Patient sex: M
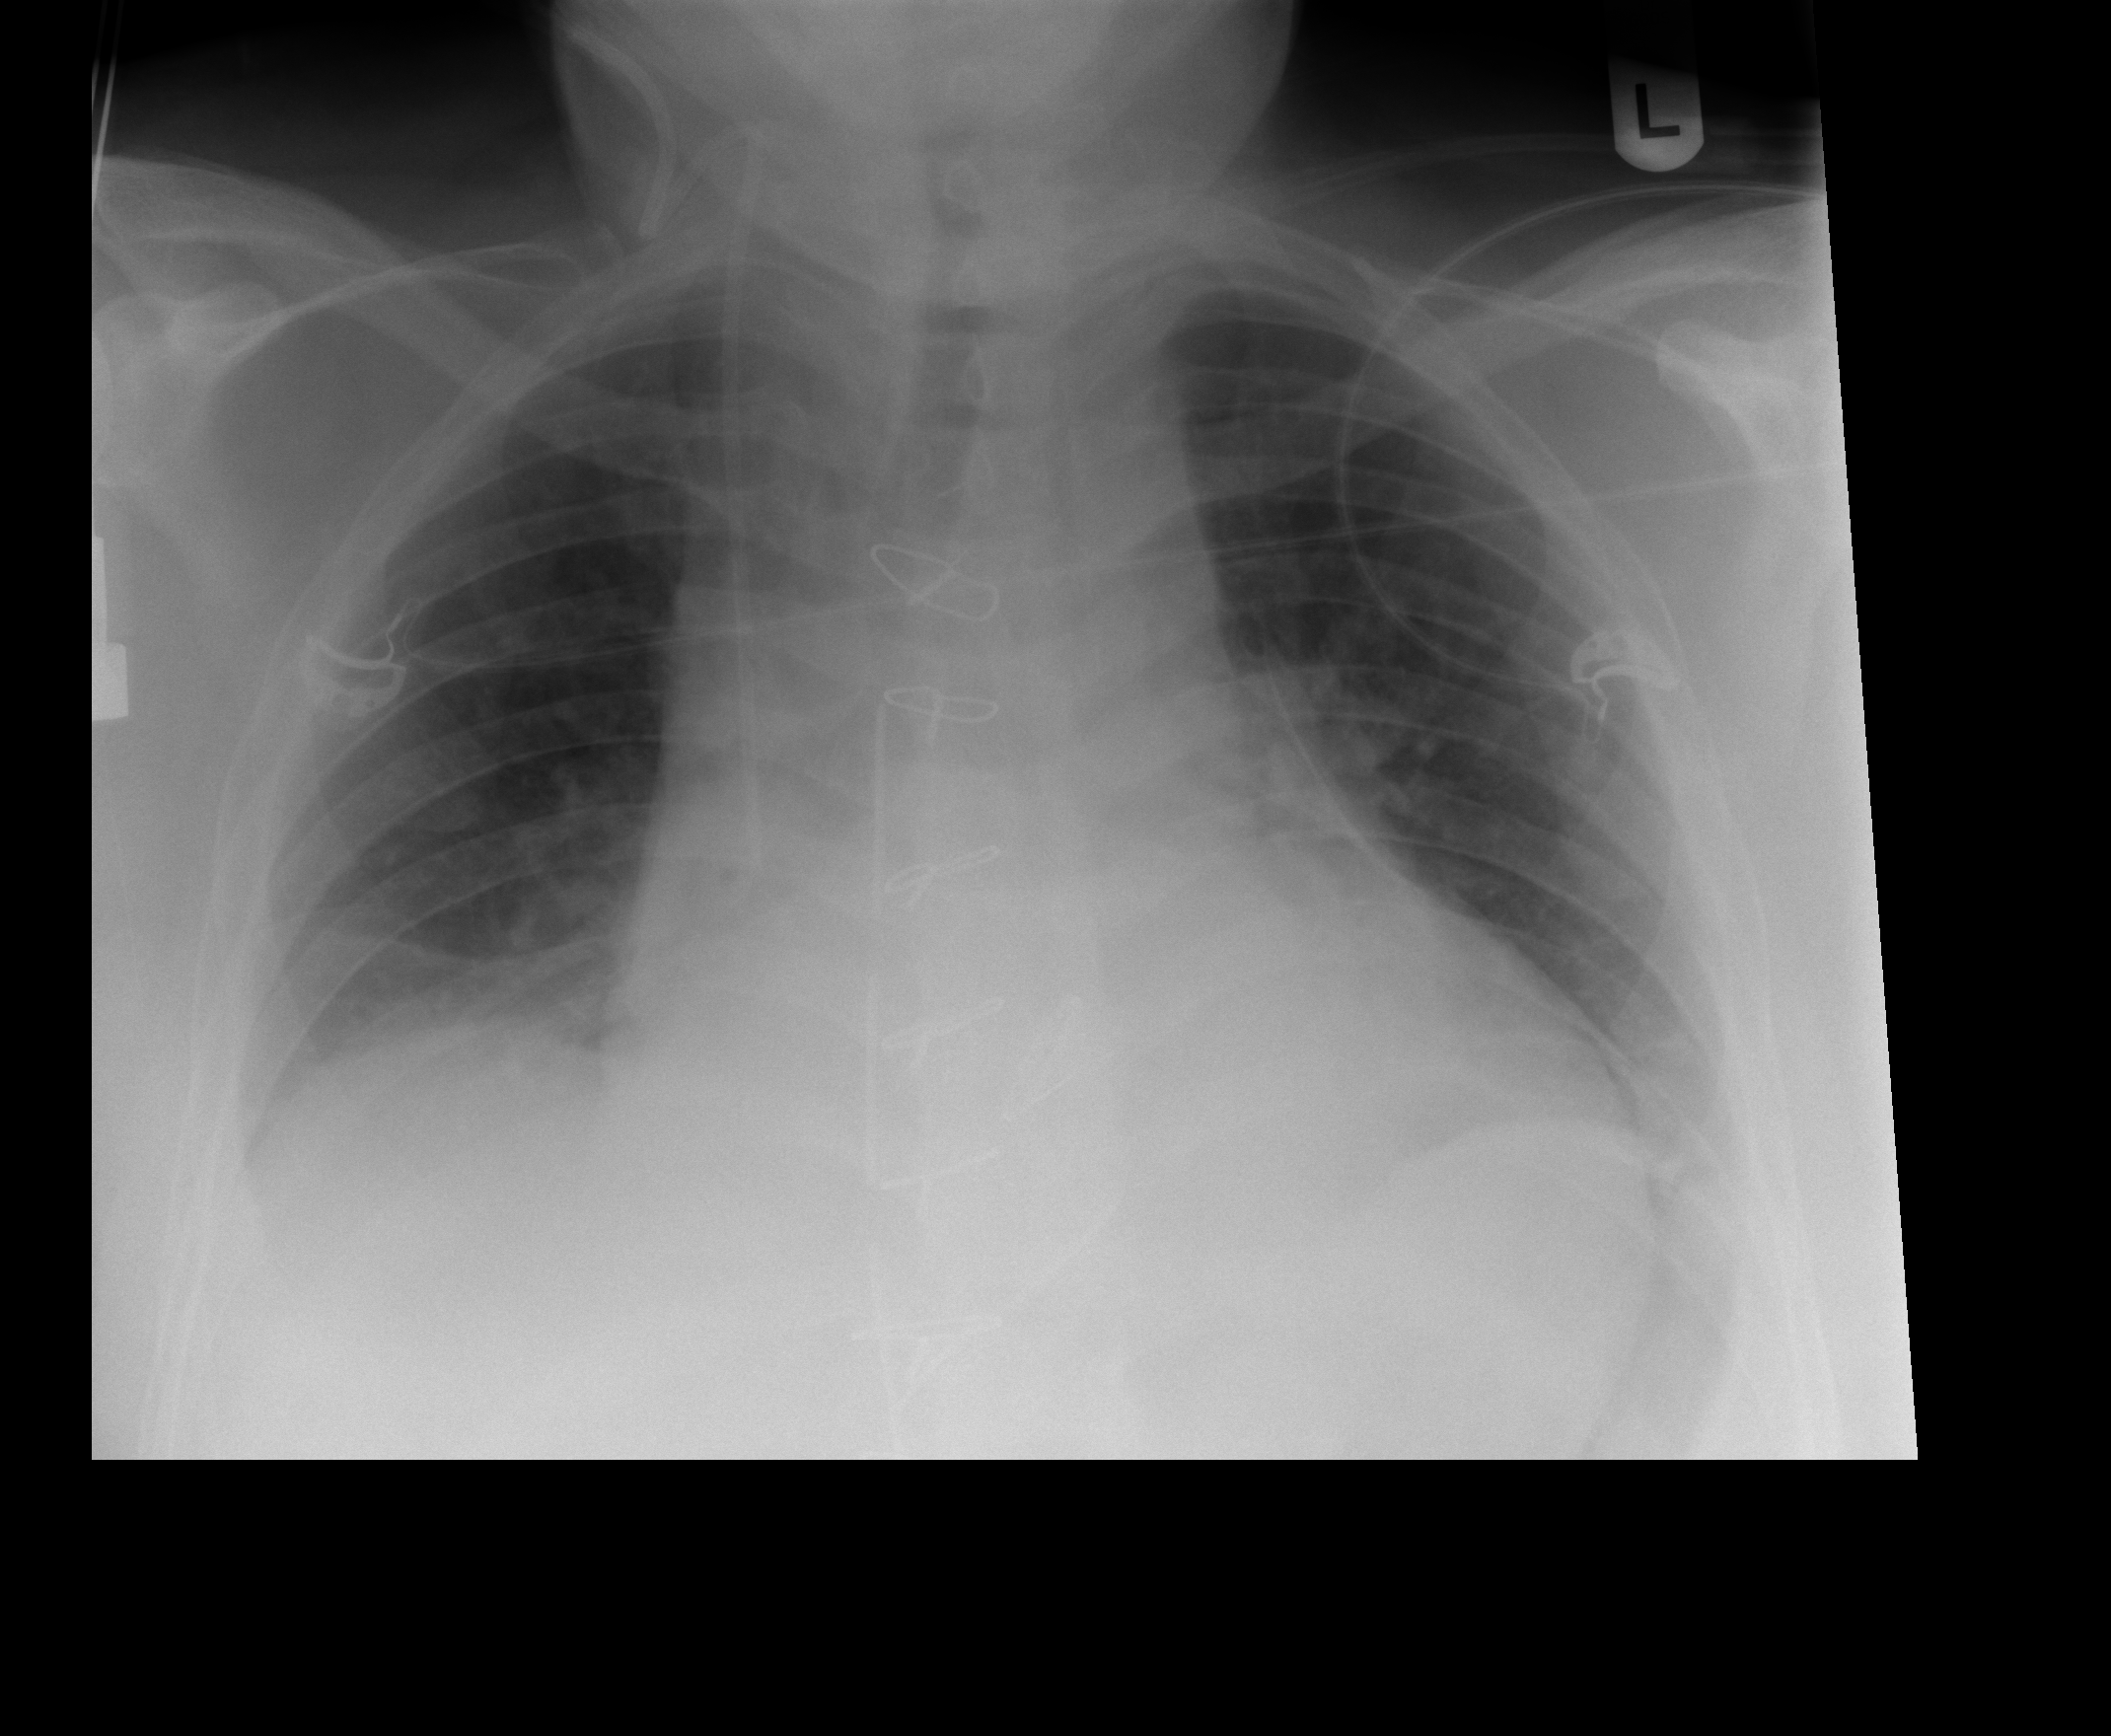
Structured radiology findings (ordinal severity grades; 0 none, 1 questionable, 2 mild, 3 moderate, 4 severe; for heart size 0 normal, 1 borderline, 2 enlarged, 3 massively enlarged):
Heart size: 2
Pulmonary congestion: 1
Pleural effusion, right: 1
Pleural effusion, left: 1
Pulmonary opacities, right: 0
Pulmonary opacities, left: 0
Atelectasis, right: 1
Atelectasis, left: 1